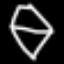
Label: diamond